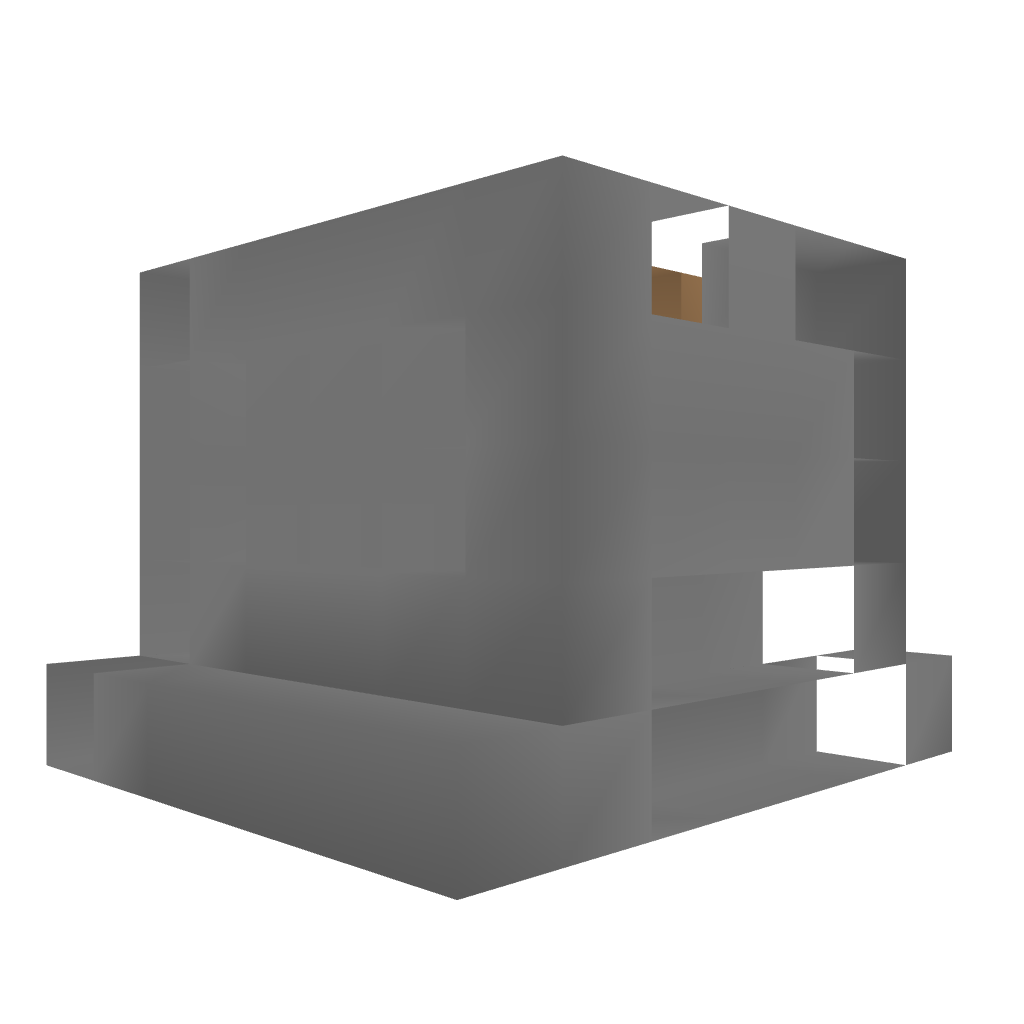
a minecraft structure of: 4 Furnaces bad low quality